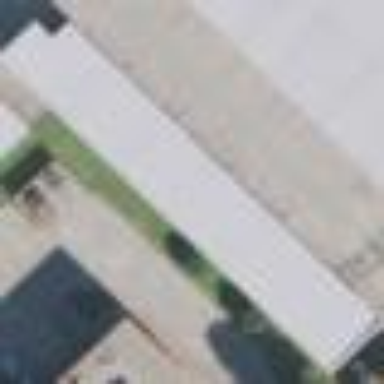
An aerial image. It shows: Warehouse building.